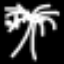
Label: palm tree